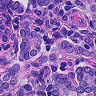
Metastatic tissue present: yes